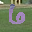
Label: 6